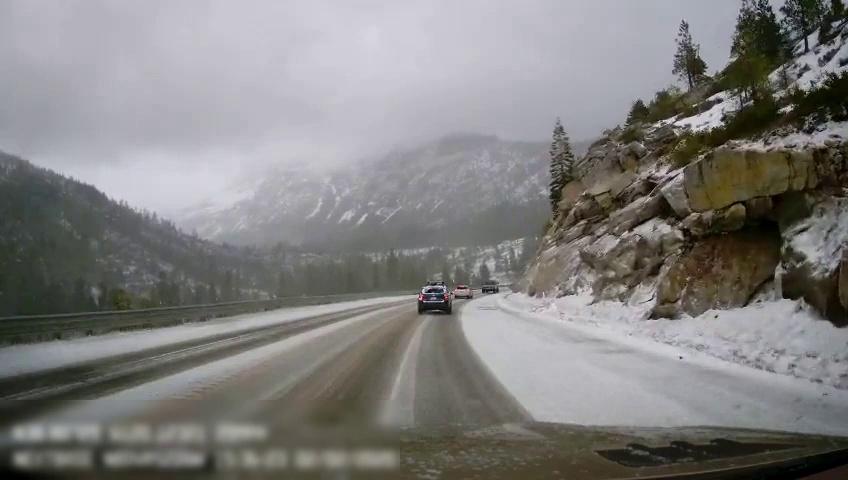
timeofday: Day
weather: Snowy
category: Drivable Space
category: Vehicles | Car
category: Vehicles | Truck
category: Vehicles | Car
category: Lanes | Current Lane